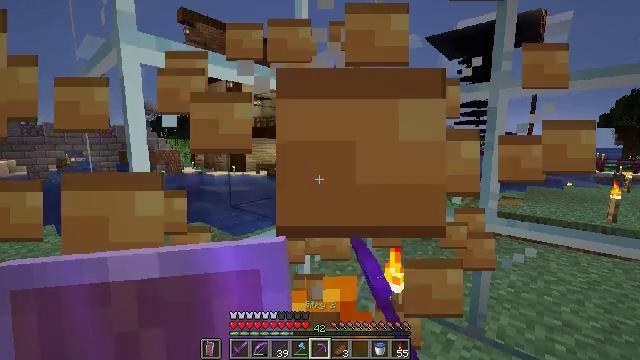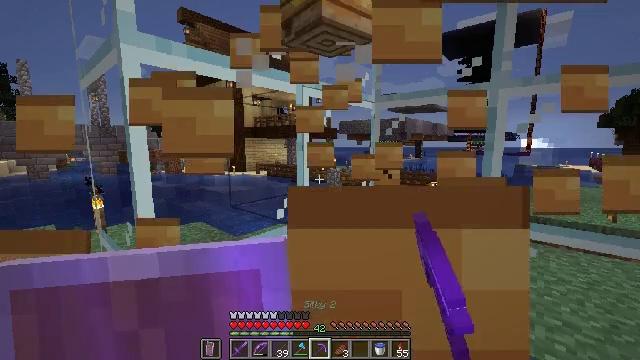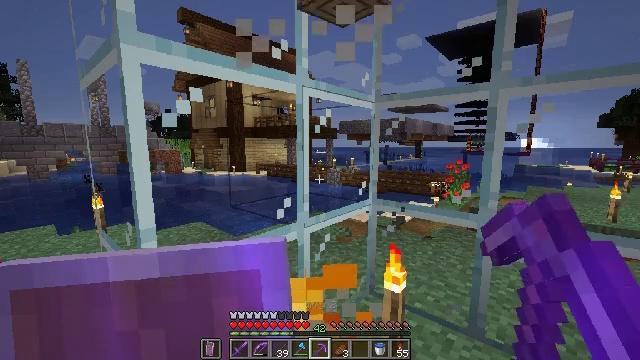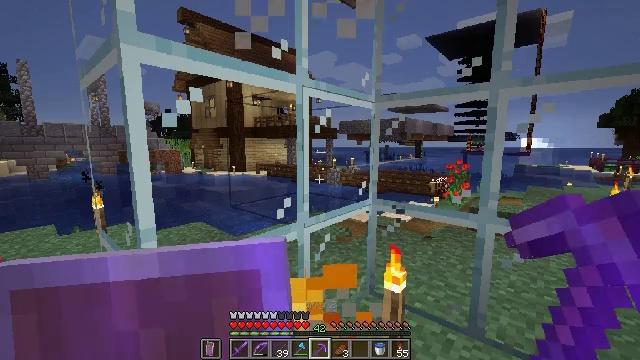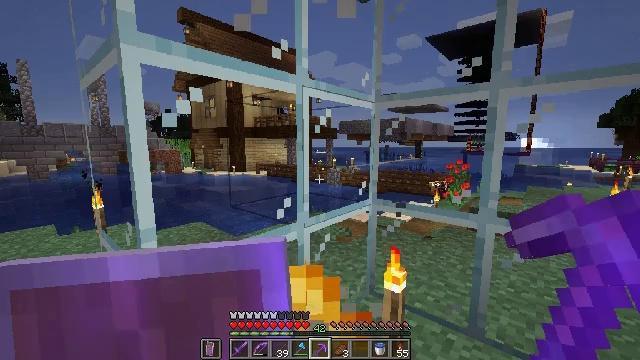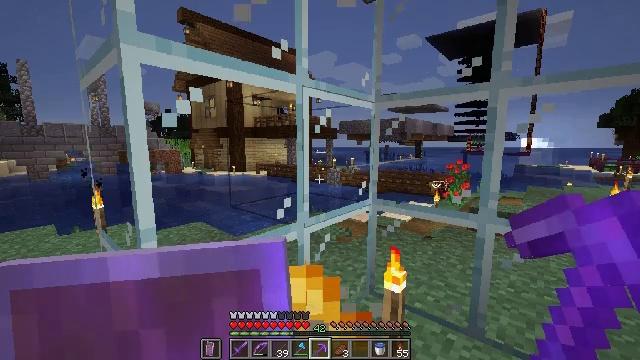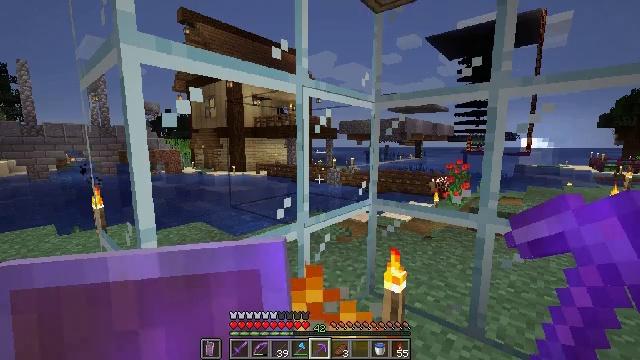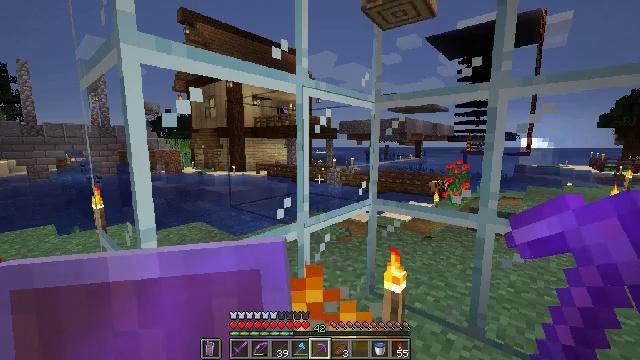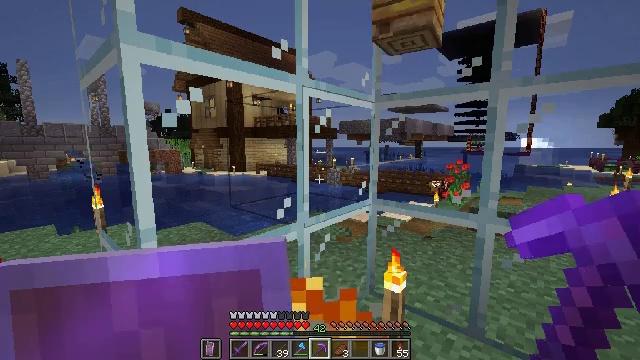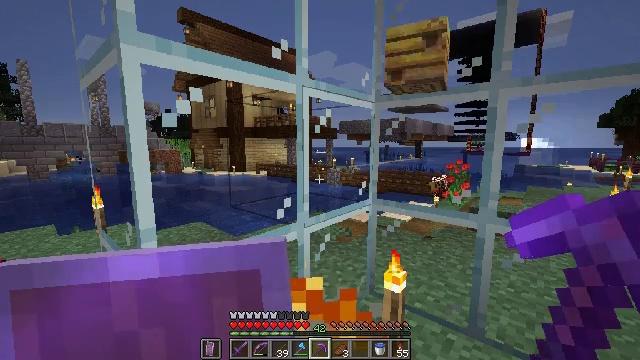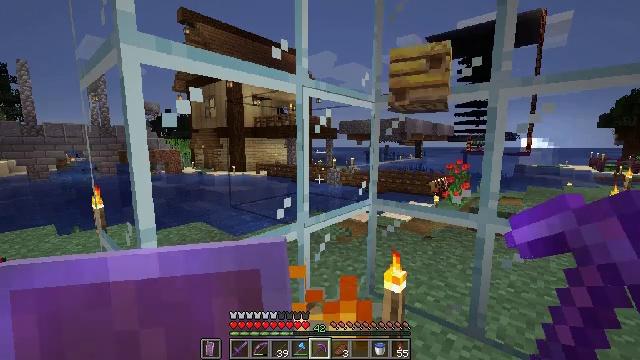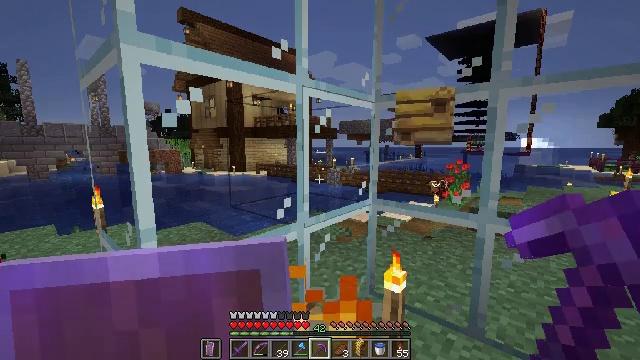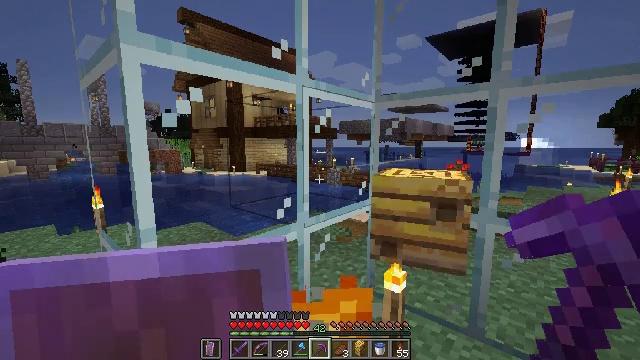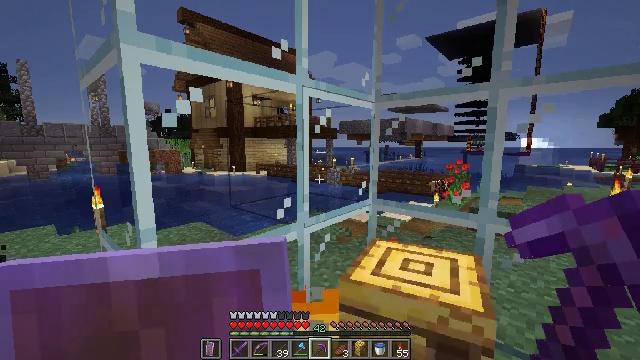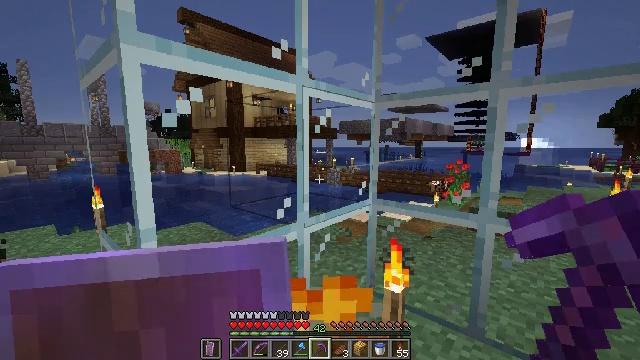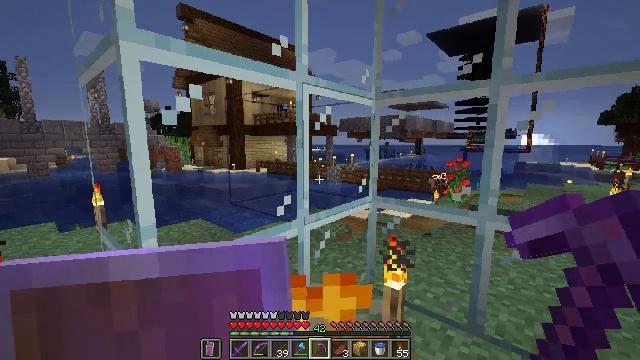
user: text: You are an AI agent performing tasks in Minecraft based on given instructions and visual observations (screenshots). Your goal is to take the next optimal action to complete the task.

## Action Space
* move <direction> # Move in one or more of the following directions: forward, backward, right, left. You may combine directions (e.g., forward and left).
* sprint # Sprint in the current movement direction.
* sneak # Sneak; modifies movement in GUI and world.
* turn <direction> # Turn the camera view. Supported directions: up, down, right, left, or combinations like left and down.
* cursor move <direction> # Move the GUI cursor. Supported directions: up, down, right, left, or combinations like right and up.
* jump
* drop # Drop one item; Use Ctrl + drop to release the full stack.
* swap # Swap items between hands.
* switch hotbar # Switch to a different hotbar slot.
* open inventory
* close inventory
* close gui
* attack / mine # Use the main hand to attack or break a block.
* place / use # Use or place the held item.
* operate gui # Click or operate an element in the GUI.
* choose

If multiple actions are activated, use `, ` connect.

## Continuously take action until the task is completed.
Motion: motion action
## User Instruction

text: Mine the campfire to collect it.
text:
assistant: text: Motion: no_op
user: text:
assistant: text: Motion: no_op
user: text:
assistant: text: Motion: no_op
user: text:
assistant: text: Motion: no_op
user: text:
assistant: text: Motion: no_op
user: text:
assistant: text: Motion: no_op
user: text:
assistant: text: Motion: no_op
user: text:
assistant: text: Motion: no_op
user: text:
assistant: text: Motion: no_op
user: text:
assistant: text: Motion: no_op
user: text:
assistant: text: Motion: no_op
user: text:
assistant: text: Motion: no_op
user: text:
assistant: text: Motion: no_op
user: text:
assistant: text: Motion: no_op
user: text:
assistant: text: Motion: no_op
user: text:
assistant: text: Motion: turn right and down
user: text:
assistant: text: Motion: turn right and down
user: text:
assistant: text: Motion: turn right and down
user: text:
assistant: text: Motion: no_op
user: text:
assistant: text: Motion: no_op
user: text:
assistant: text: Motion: no_op
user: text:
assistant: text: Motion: no_op
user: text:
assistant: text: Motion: no_op
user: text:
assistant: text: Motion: no_op
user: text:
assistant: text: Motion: turn left
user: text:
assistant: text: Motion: turn left
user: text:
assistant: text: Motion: turn left
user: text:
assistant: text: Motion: turn left
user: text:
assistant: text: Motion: turn left and down
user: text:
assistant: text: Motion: attack / mine